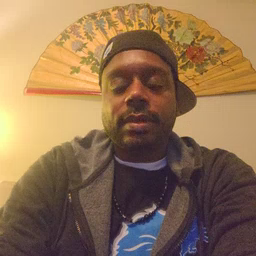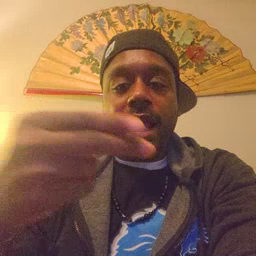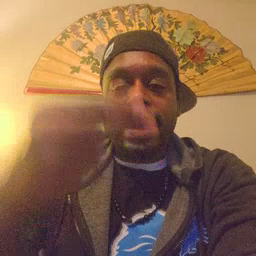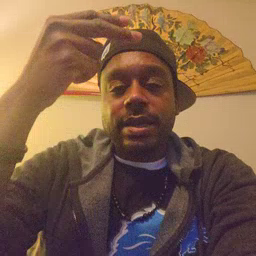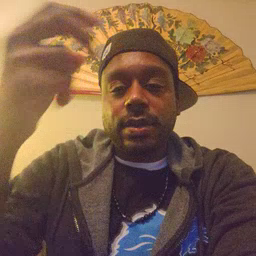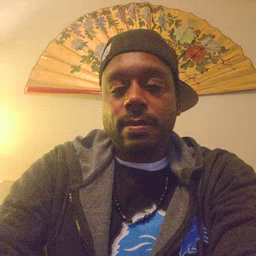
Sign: high